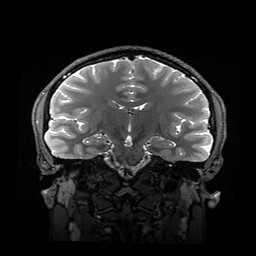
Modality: T2w
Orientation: coronal